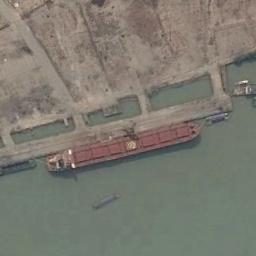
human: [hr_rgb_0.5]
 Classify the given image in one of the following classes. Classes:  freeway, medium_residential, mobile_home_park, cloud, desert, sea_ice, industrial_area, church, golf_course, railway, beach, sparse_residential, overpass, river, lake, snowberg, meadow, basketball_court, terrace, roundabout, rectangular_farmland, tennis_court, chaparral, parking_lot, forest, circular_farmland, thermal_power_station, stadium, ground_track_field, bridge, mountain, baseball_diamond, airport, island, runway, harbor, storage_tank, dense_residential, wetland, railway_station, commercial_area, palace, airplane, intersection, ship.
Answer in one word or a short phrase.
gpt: ship